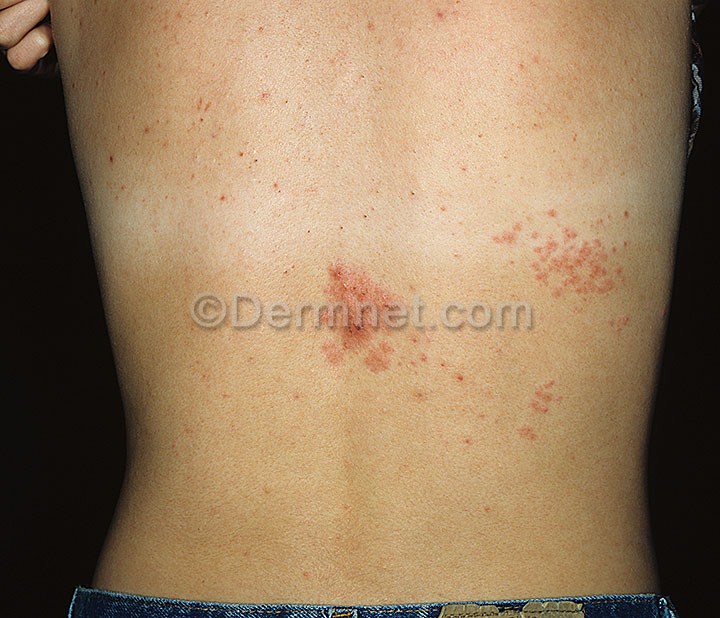
Disease: Warts Molluscum and other Viral Infections